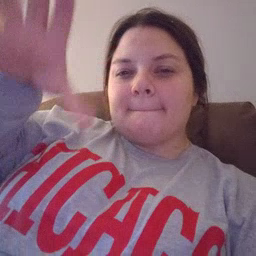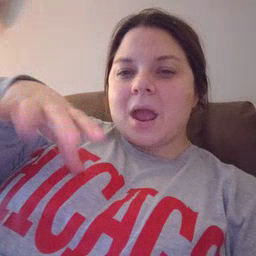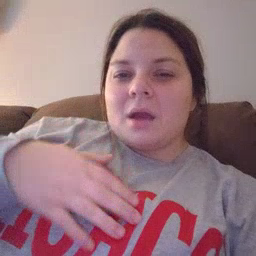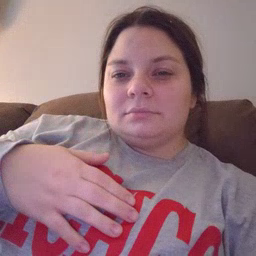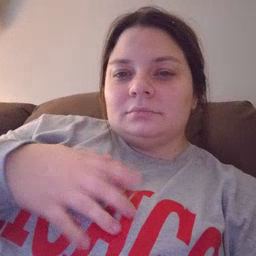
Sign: man